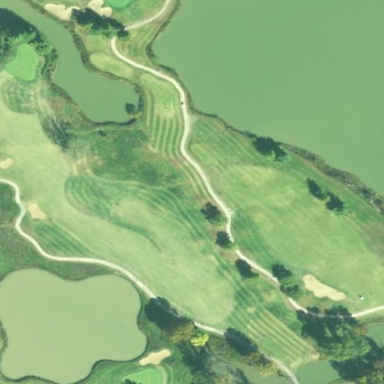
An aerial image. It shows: Grassy area designated as golf fairway.